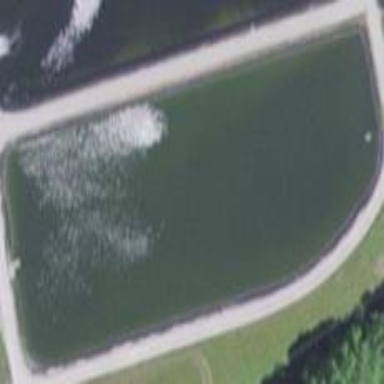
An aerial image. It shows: Pond with natural water.